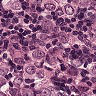
Metastatic tissue present: yes